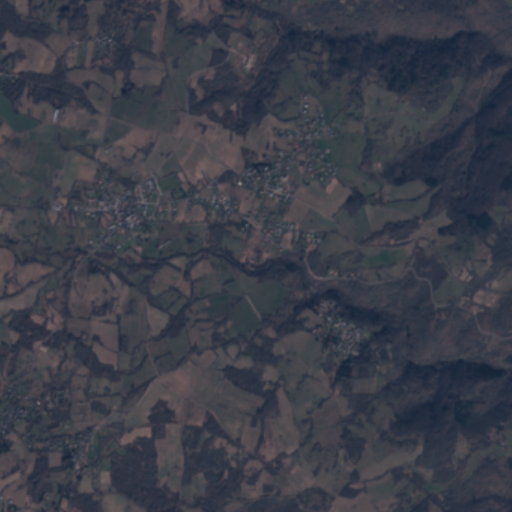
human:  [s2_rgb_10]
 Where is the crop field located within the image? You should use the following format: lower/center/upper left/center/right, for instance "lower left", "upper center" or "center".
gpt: The crop field is located in the lower left of the image.
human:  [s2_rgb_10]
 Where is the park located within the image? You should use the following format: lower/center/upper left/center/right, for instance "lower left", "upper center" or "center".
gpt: The park is located in the center left of the image.
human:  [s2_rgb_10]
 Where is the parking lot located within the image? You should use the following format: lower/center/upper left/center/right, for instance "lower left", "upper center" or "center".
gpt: The parking lot is located in the center left of the image.
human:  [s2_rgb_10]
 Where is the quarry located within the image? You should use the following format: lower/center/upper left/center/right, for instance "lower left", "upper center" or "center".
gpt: There is no quarry in the image.